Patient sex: F
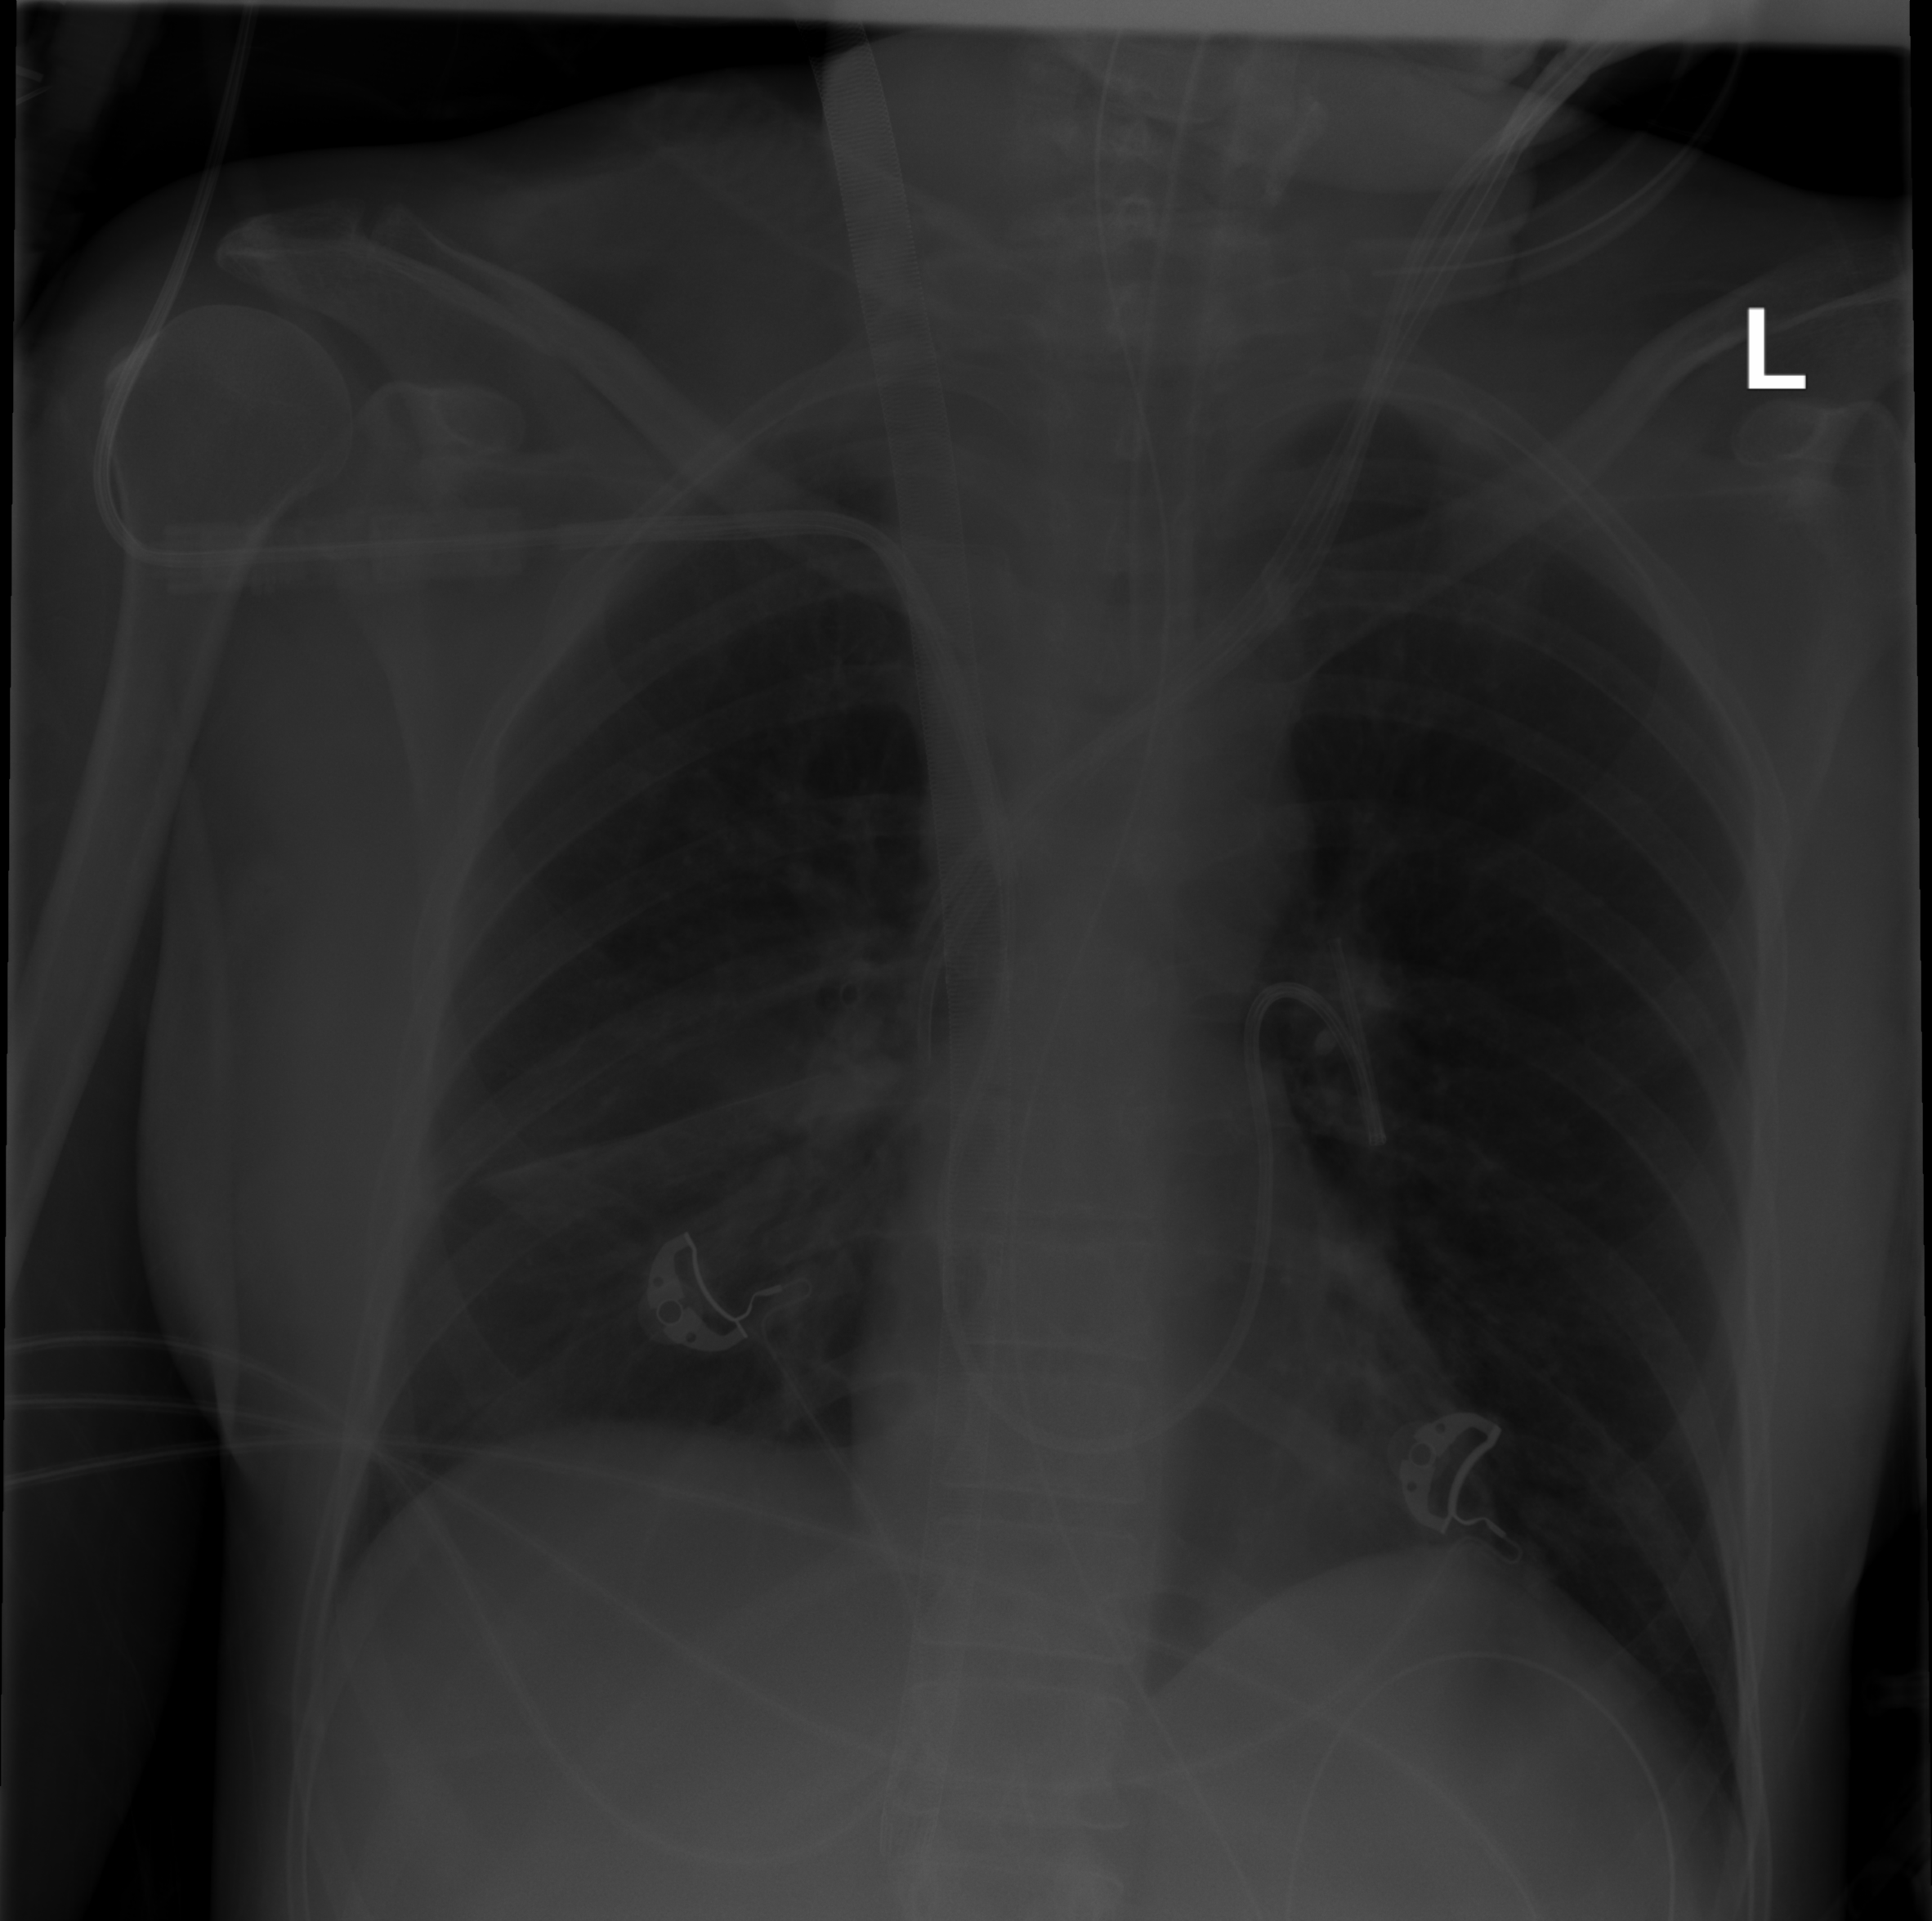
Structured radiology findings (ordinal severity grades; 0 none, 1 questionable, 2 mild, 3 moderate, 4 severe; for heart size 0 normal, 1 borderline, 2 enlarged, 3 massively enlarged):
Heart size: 0
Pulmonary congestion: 2
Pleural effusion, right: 0
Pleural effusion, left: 0
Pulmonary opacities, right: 0
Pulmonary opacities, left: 0
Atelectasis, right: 2
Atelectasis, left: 0